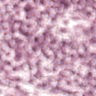
Metastatic tissue present: no